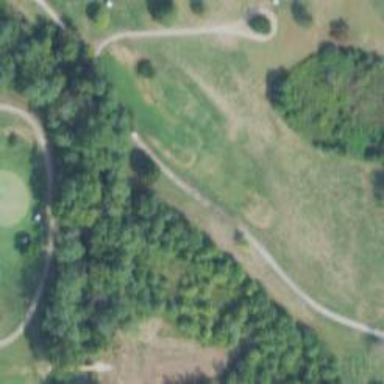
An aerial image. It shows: Path for both roads and golfers.